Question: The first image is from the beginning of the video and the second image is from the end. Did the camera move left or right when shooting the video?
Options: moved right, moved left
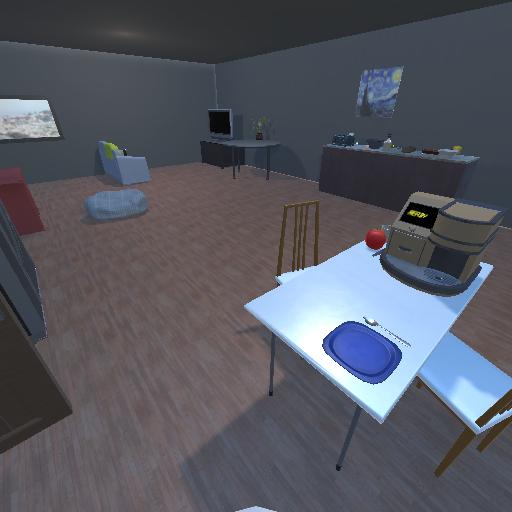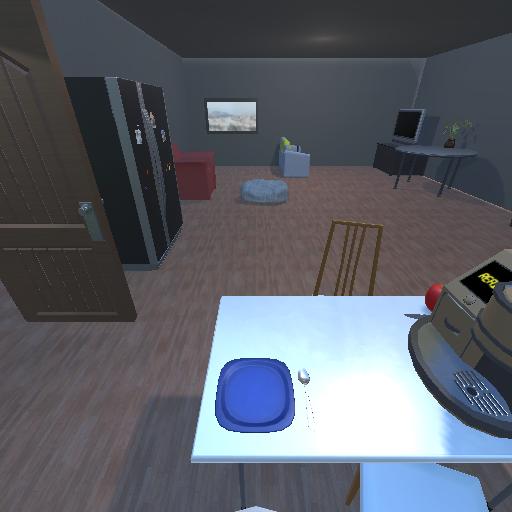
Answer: moved right